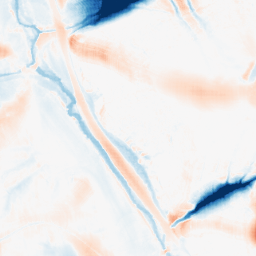
Category: morphological
Decomposition family: morphological_ellipse
Decomposition parameters: operation: average
width: 50
height: 50
Upsampling method: sinc_blackman
Upsampling parameters: scale: 8
kernel_size: 16
Upsampling scale: 8